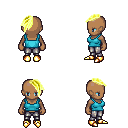
a pixel art fantasy rpg character, female body template, human, dark skin, teal pirate shirt, metal pants, gold long mohawk hairstyle, gold boots, four views (front, back, left, right), 2x2 character sprite sheet, small pixel art, hard edges, no anti-aliasing